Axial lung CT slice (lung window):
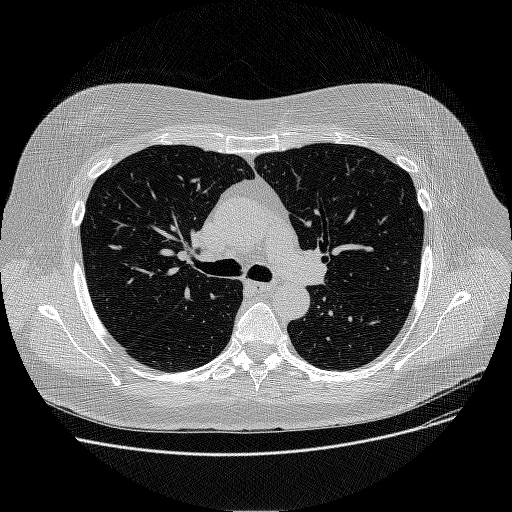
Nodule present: no